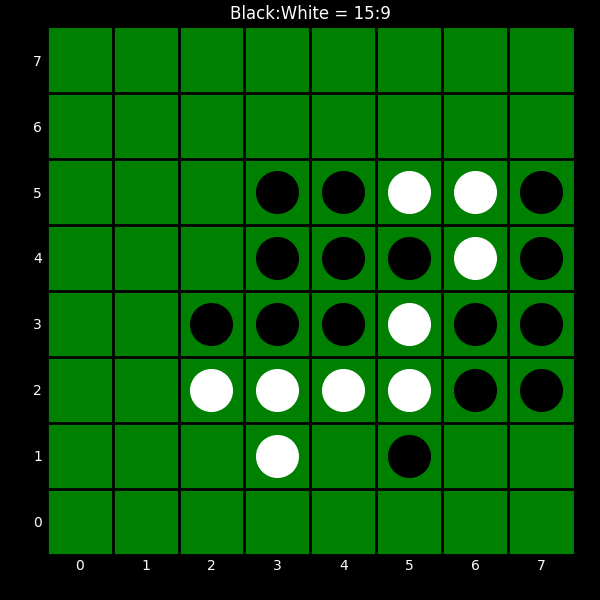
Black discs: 15
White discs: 9